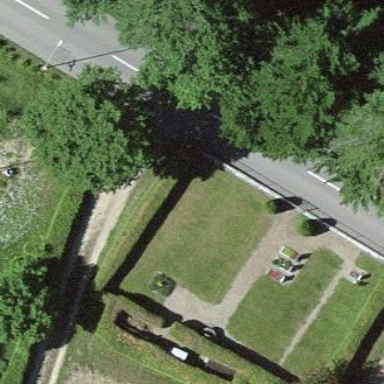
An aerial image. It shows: Graveyard surrounded by hedge.